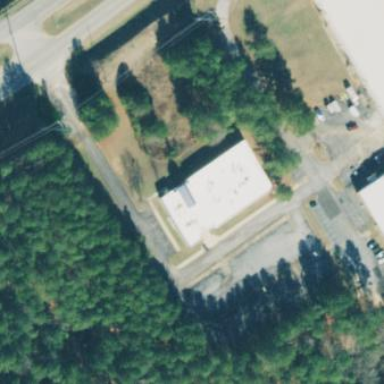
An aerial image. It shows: Office building.